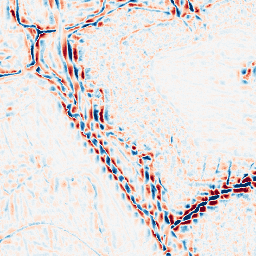
Category: wavelet
Decomposition family: wavelet_dwt
Decomposition parameters: wavelet: sym4
level: 3
Upsampling method: regularized
Upsampling parameters: scale: 4
lambda_reg: 0.01
Upsampling scale: 4